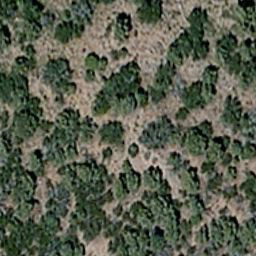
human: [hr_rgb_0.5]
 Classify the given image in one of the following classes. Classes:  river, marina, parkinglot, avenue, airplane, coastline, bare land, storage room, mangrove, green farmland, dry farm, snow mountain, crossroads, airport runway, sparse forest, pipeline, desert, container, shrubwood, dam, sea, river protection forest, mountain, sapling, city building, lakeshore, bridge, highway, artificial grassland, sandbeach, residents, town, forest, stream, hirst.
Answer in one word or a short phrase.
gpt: sparse forest